Question: I have a link to perform some ajex function.
'''
<td title="address/list" class="link">Addresses</td>
<td title="email/list" class="link">Email</td>
<td title="phone/list" class="link">Phone Numbers</td>
<td title="contact/edit" class="link">Edit</td>
<td title="contact/delete" class="link">Delete</td>
'''
javascript code
'''
$('.link').live('click', function(event) {
var id = $.trim($('td:first', $(this).parents('tr')).text());
var loc = $(this).attr('title');
console.log(loc);
// check to ensure the link is not a delete link
if (loc.lastIndexOf('delete') == -1) {
$.get(loc + '/' + id, function(data) {
$('#details').html(data);
});
// if it is, show the modal dialog
} else {
$('#dialog').dialog({
buttons: {
'Confirm': function() {
window.location.href = loc + '/' + id;
},
'Cancel': function() {
$(this).dialog('close');
}
}
});
$('#dialog').dialog('open');
}
});
'''

my routing is like
'''
public static void RegisterRoutes(RouteCollection routes)
{
routes.IgnoreRoute("{resource}.axd/{*pathInfo}");
routes.MapRoute(
"Default",
"{controller}/{action}/{id}",
new { controller = "Contact", action = "List", id = "" }
);
}
'''
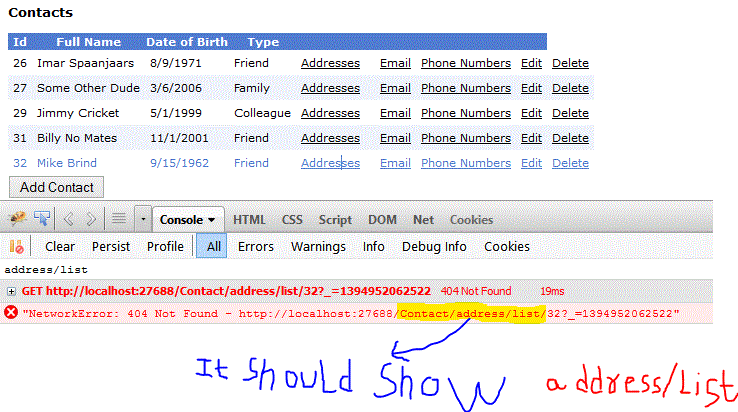
Answer: Do these things
Markup
'''
<td title="/address/list" class="link">Addresses</td>
'''
Suppose your controller is like this,
'''
public class ContactController : Controller
{
public JsonResult GetAddressesByID(int id)
{
var addresses = SomeMethodToFetchAddresses(id);
return Json(addresses, JsonRequestBehavior.AllowGet);
}
}
'''
Now the routing should be like this.
'''
routes.MapRoute(
"GetAddressRoute", //Route name
"address/list/{id}", // URL with parameters
new { controller = "Contact", action = "GetAddressesByID", id = UrlParameter.Optional } // Parameter defaults
);
'''